Question: When committing changes to an SVN repository from within XCode some of the files have the "!" symbol in the right column (see screen capture).

What does this symbol mean and what should I do w/ these files? It seems to be any time a file is deleted from the project.
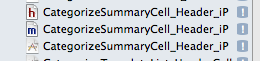
Answer: It means that the file is known to the version control system, but missing or damaged locally. Here's a list of SVN status codes:
<URL>
Often the solution to this problem is to go into the folder containing these files, and remove the '.svn' folder from it. In particular, this should work if the problem started happening after you copied/imported folders/files from another project (already under version control) into your current project. The issue is that the '.svn' folders are not portable cross project/repository. Trying to import a '.svn' folder from somewhere else just causes the version control system to get confused.